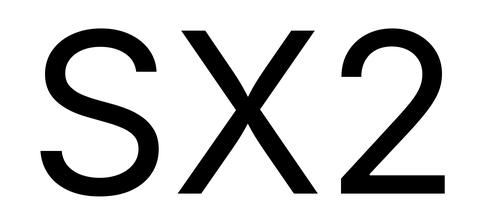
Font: Inter_Regular